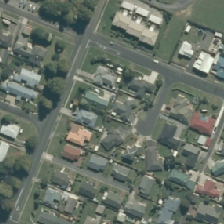
Land cover: urban_build_up